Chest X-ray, PA view. Patient: 62 years old, sex F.
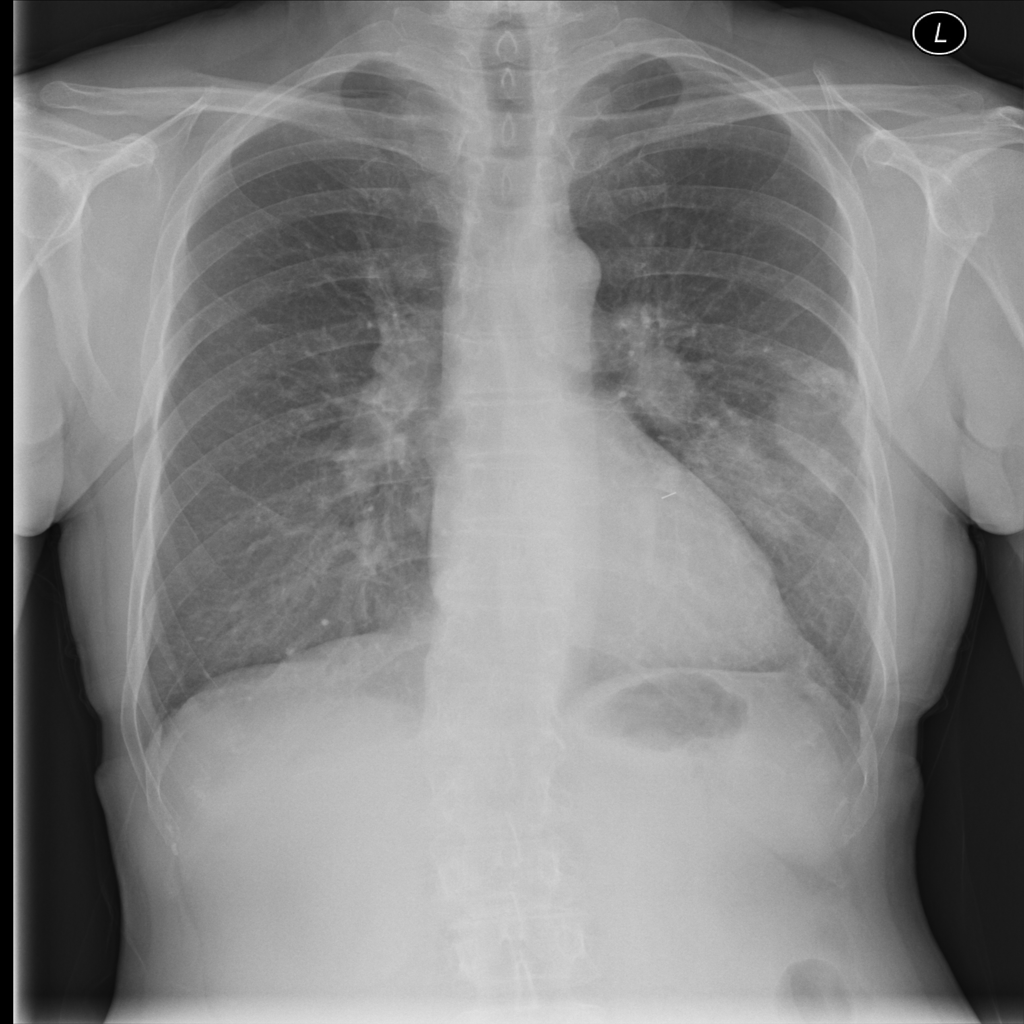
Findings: Effusion